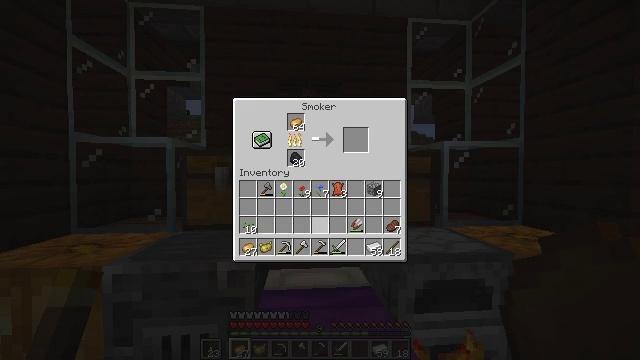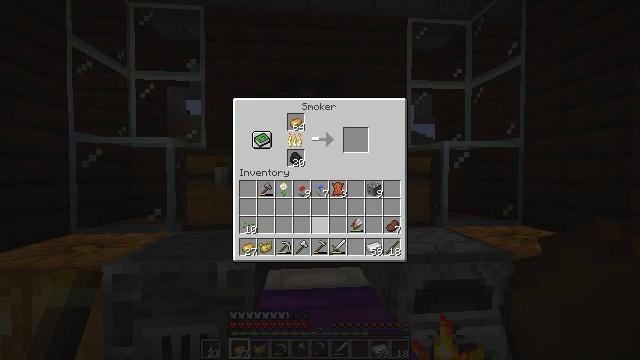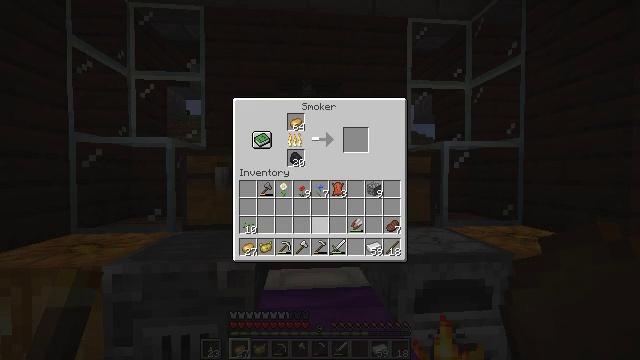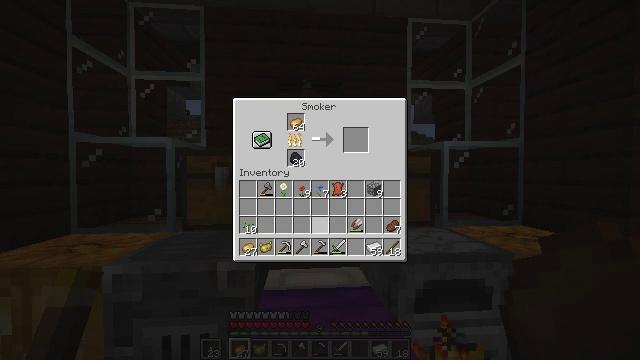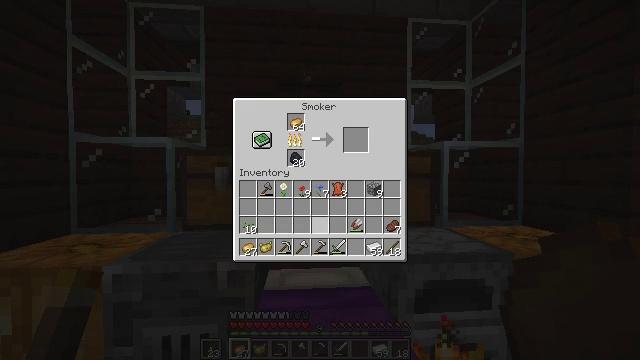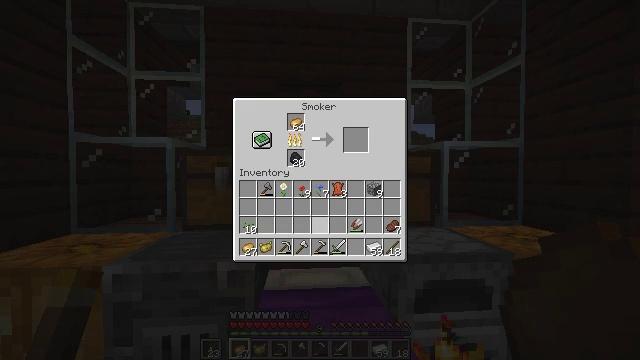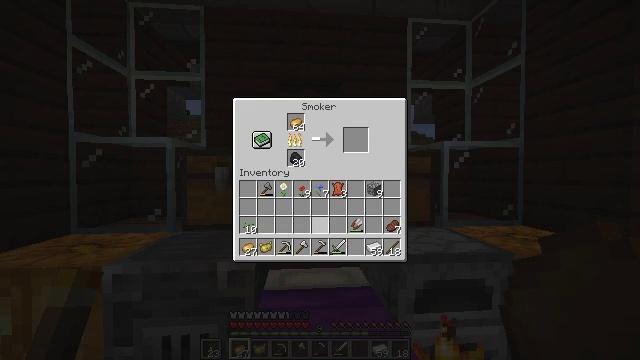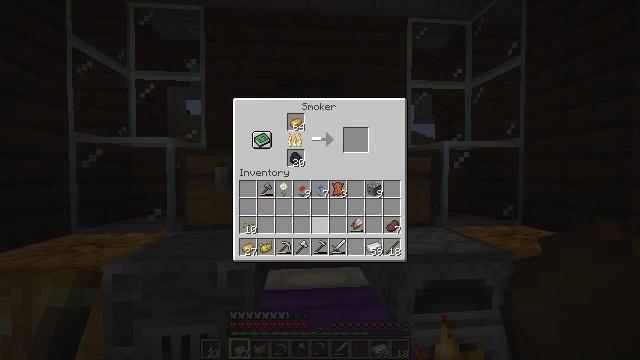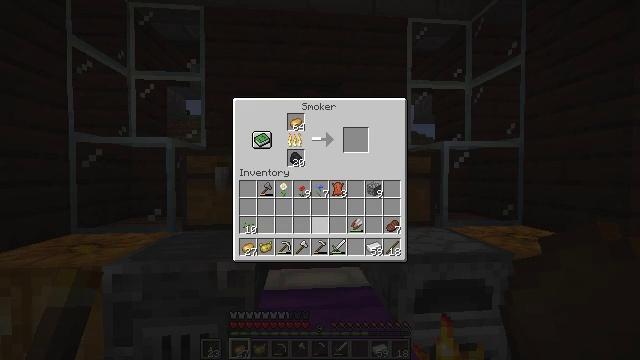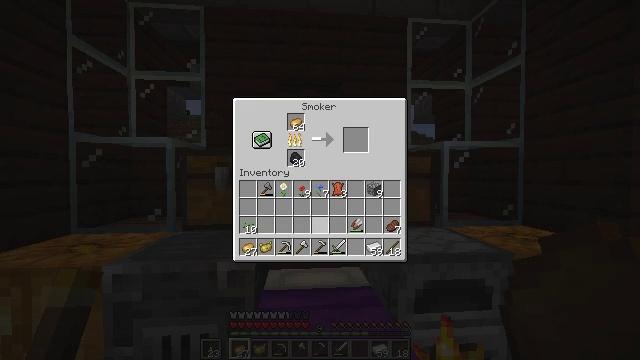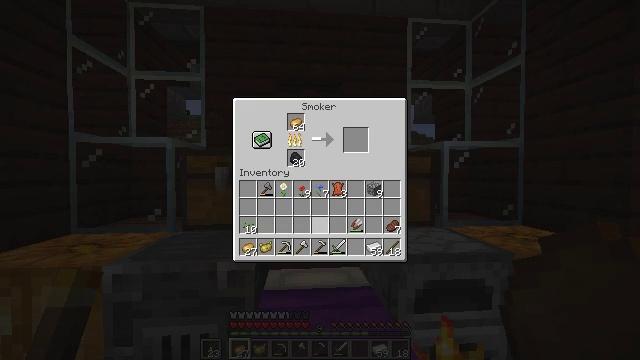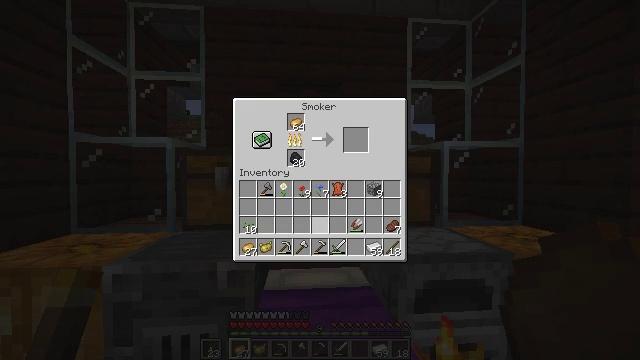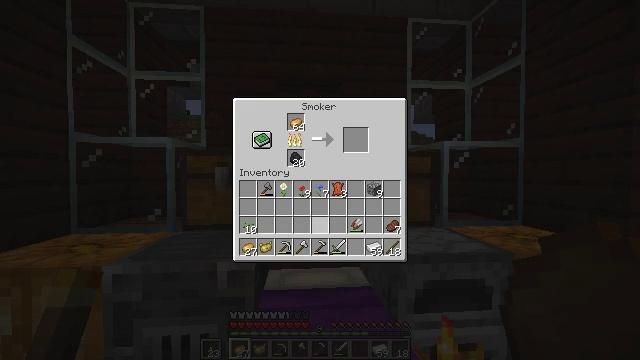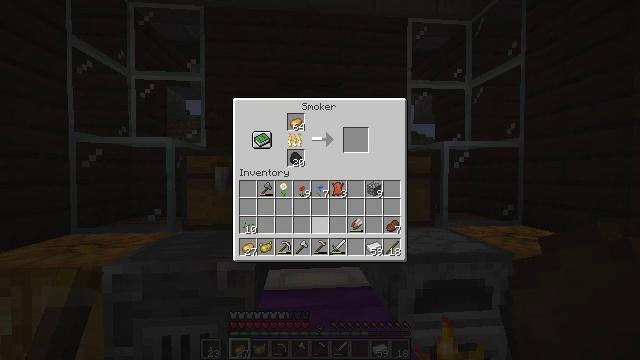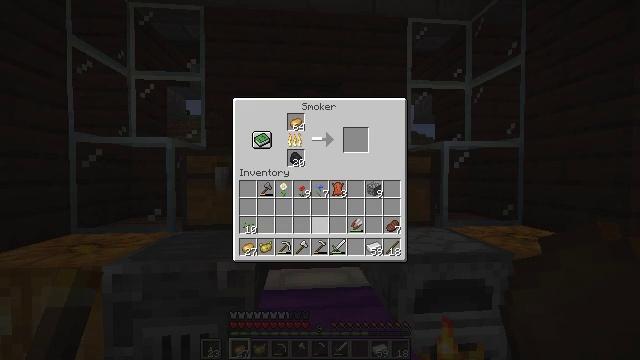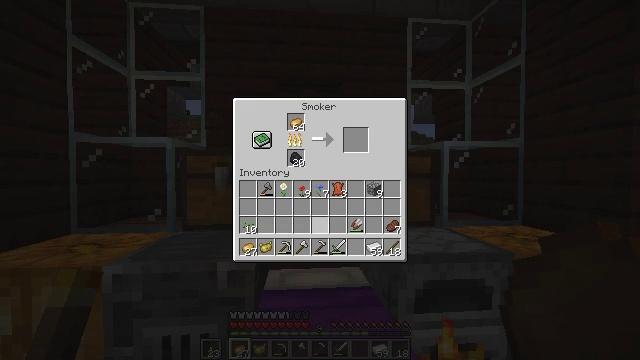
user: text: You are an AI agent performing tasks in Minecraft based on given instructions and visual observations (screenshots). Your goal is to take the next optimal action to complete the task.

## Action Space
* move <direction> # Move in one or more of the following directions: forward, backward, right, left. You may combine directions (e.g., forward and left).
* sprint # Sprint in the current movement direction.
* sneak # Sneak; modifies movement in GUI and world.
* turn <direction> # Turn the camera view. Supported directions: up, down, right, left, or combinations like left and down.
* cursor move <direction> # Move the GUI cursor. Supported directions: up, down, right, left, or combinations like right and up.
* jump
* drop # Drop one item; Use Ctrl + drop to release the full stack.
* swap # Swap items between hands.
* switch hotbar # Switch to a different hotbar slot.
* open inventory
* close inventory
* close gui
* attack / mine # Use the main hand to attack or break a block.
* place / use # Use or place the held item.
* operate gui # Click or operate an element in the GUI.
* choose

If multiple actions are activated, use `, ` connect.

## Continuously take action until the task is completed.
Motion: motion action
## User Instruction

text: Bake a potato to get a baked potato.
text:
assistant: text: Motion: no_op
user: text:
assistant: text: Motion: no_op
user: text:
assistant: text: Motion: no_op
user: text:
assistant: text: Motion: no_op
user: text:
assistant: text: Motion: no_op
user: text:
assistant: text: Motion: no_op
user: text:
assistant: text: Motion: no_op
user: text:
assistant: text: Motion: no_op
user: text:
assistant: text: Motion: no_op
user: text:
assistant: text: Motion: no_op
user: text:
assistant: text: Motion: no_op
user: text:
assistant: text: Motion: no_op
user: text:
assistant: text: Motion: no_op
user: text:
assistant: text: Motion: no_op
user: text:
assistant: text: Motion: no_op
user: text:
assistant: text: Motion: no_op
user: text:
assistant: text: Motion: no_op
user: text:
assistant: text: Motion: no_op
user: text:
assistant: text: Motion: no_op
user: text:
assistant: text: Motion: no_op
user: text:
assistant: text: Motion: no_op
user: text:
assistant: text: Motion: no_op
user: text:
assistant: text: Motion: no_op
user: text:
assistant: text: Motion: no_op
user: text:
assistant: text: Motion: no_op
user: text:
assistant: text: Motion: no_op
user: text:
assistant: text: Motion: no_op
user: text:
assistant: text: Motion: no_op
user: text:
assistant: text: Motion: no_op
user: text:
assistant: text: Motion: no_op